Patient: sex M, age 60
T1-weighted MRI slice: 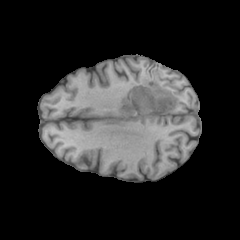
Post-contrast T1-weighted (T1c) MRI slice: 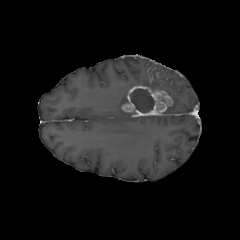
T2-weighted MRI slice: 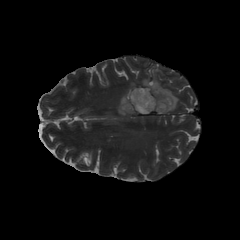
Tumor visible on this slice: yes
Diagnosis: Glioblastoma, IDH-wildtype
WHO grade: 4